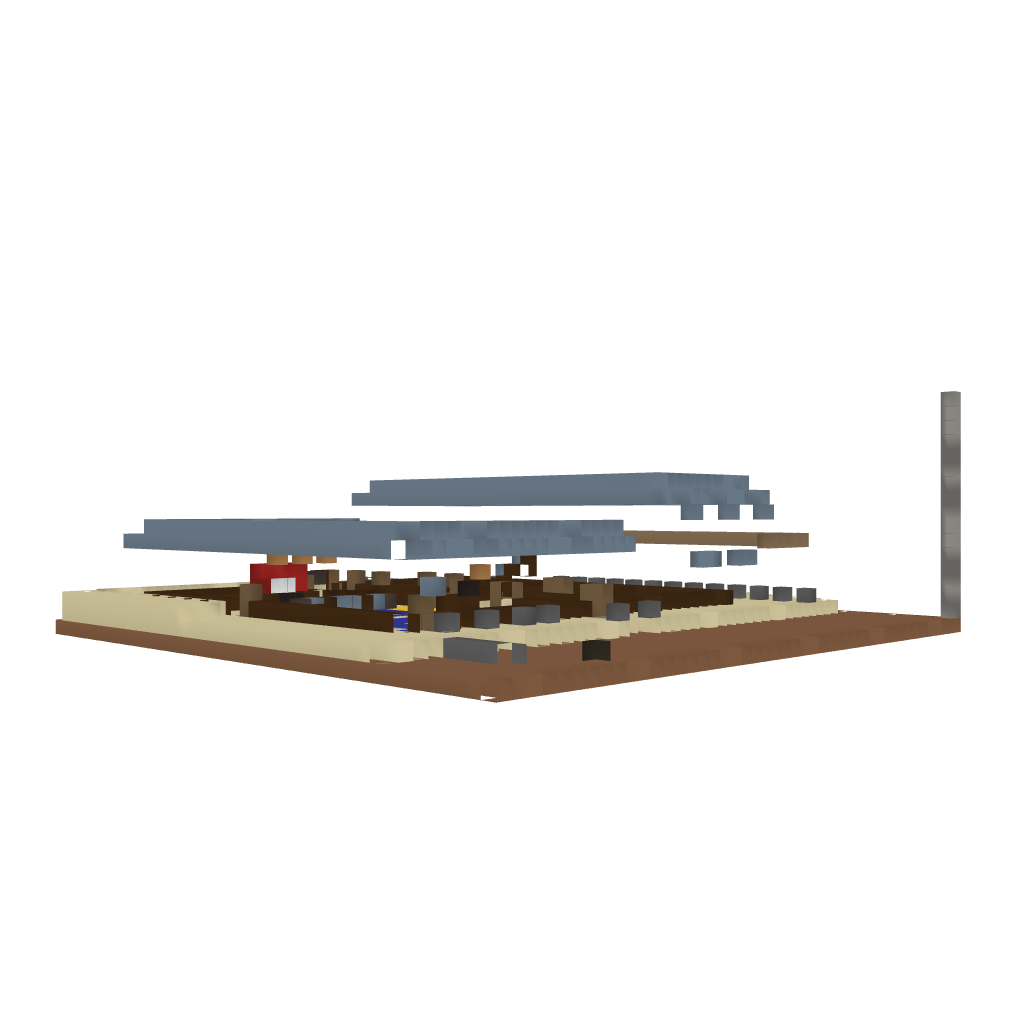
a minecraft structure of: funeral home